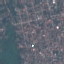
Land use / land cover class: Residential